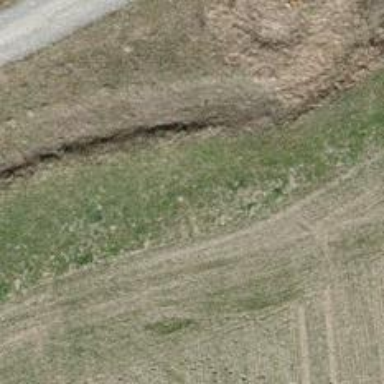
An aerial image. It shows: Ditch serving as waterway.